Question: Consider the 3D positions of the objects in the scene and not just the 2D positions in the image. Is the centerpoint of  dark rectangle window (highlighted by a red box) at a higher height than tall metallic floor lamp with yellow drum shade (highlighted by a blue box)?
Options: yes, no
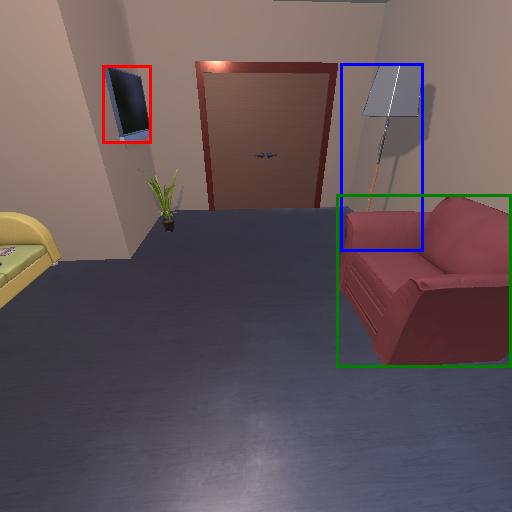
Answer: yes